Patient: sex F, age 34
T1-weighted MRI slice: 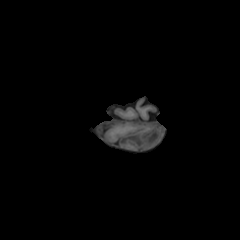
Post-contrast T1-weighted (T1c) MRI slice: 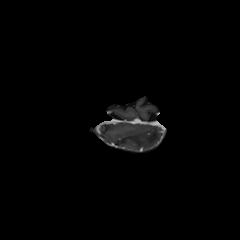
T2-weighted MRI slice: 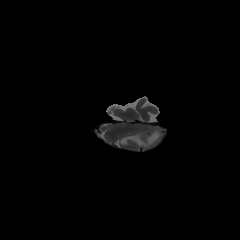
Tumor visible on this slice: yes
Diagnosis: Astrocytoma, IDH-mutant
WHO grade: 3